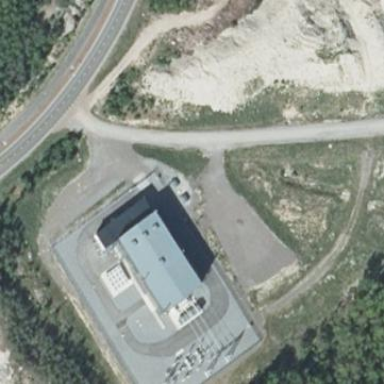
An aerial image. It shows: Power substation.